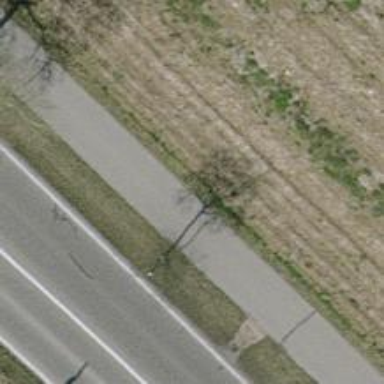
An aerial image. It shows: Avenue of trees.